Interaction volume radius: 5 \u00c5
Interaction volume height: 30 \u00c5
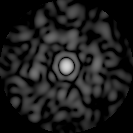
Disorder parameter: 0.8654